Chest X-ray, AP view. Patient: 63 years old, sex M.
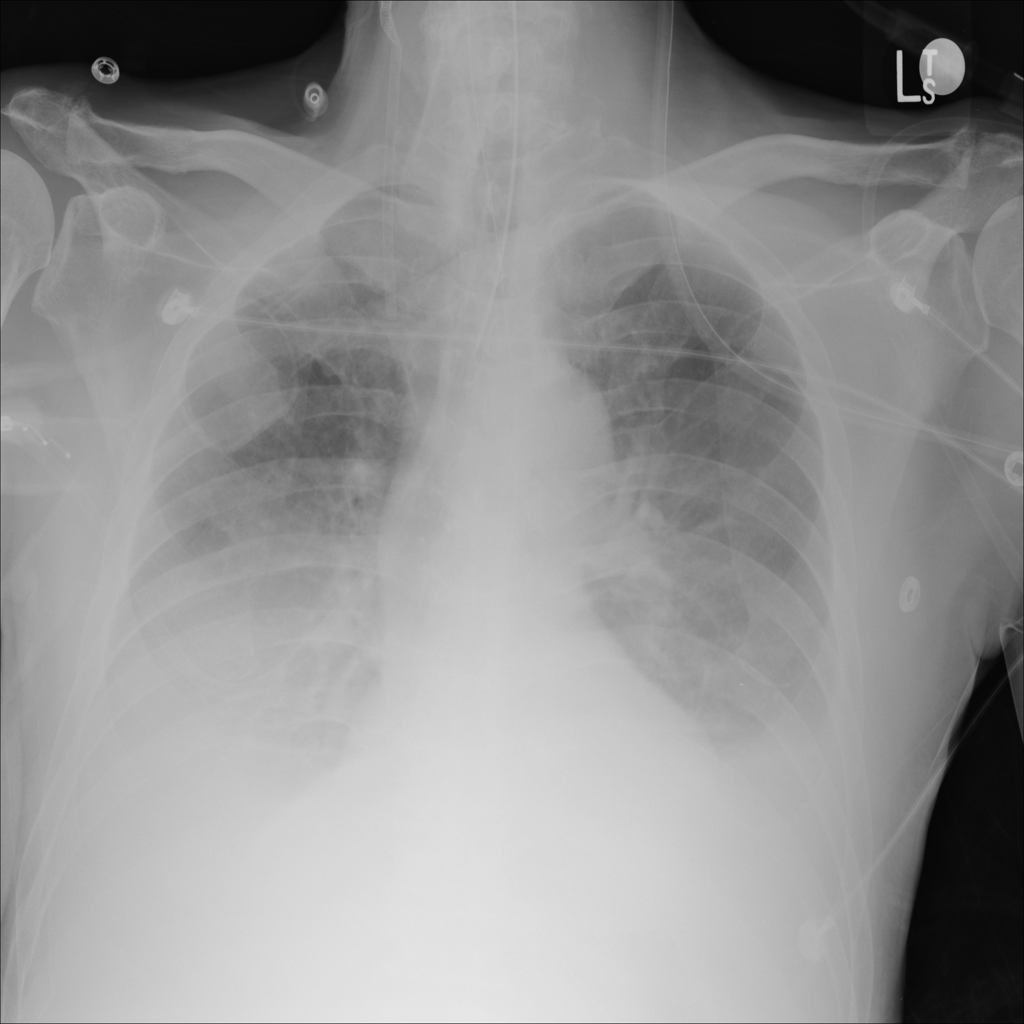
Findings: Effusion